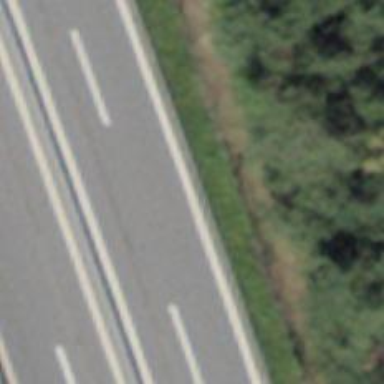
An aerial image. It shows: Motorroad bridge with asphalt surface. It is classified as trunk highway.